Field crop: maize
Growth stage: 1
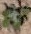
Species: chenopodium